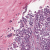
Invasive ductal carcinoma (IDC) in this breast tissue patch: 0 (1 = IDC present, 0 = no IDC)